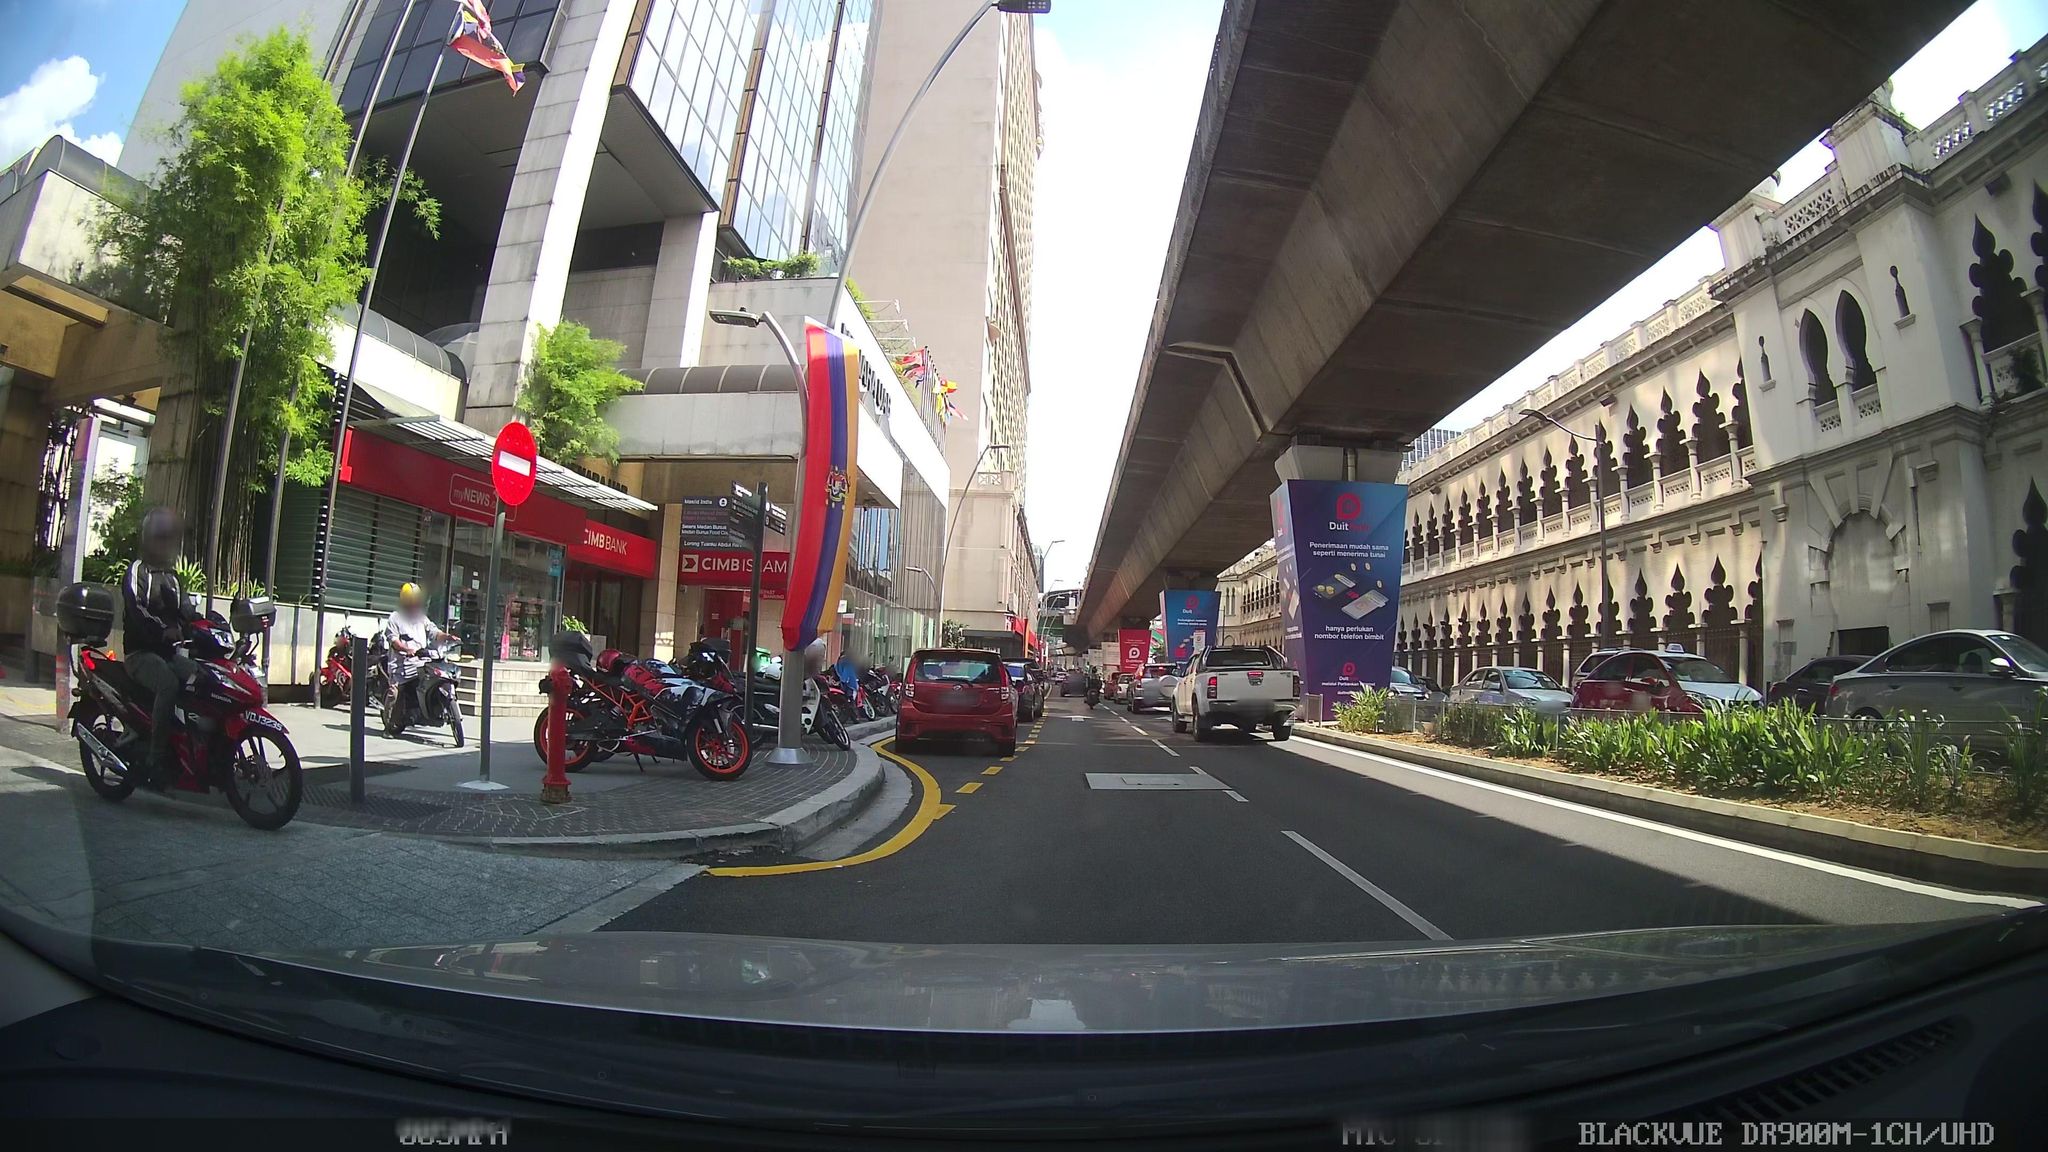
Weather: clear
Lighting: day
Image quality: good
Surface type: driving surface
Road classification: secondary
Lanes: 2
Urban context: urban centre
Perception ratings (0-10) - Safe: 2.72, Lively: 8.38, Beautiful: 4, Boring: 0.64, Depressing: 5.48, Wealthy: 3.31